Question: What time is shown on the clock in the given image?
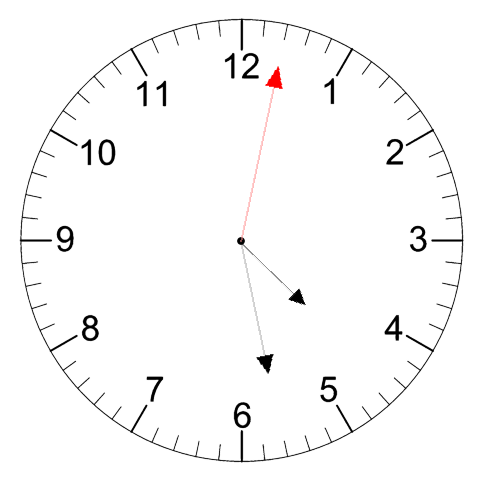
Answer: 04:28:02